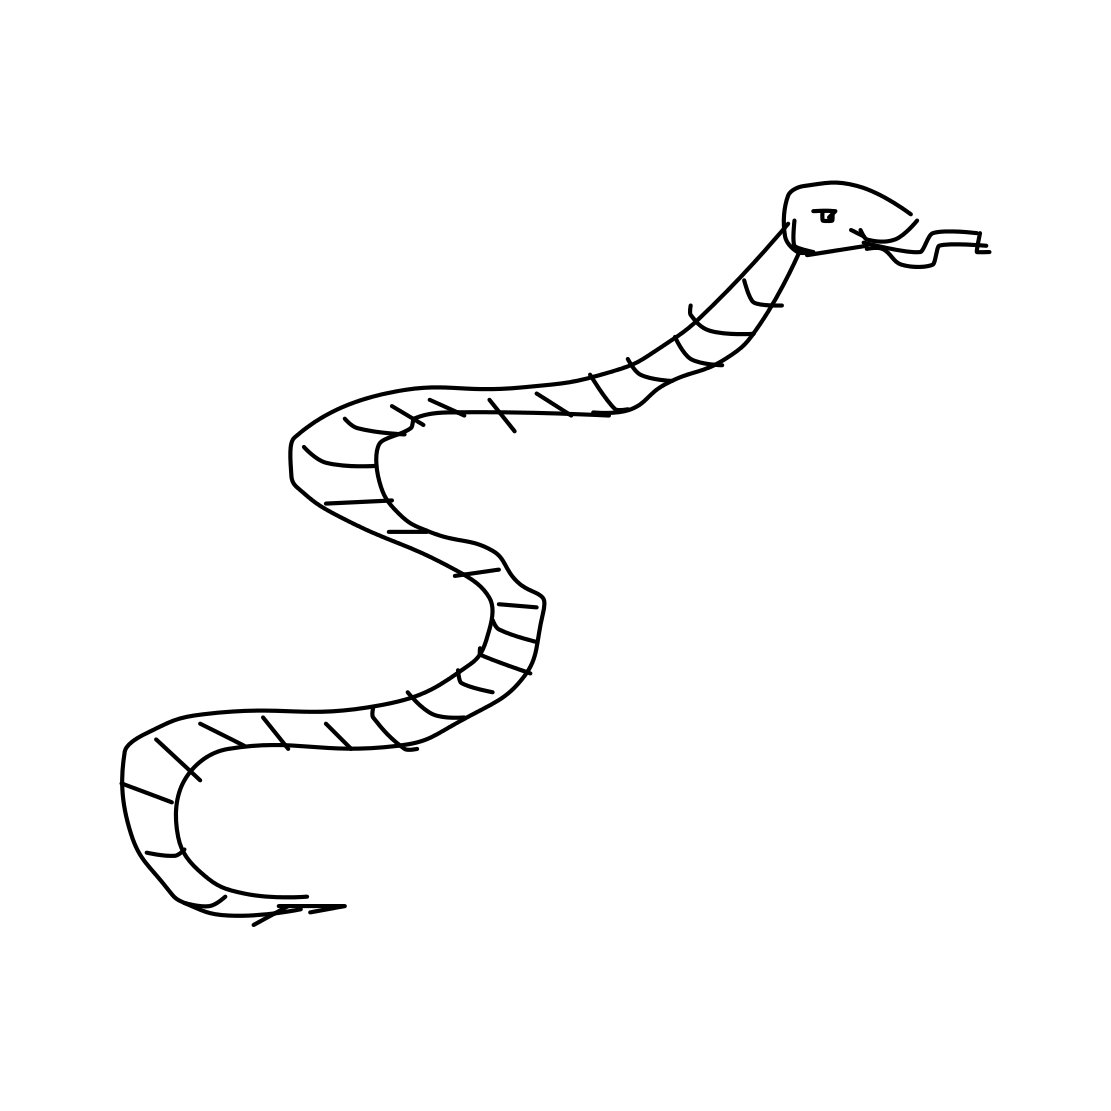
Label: snake